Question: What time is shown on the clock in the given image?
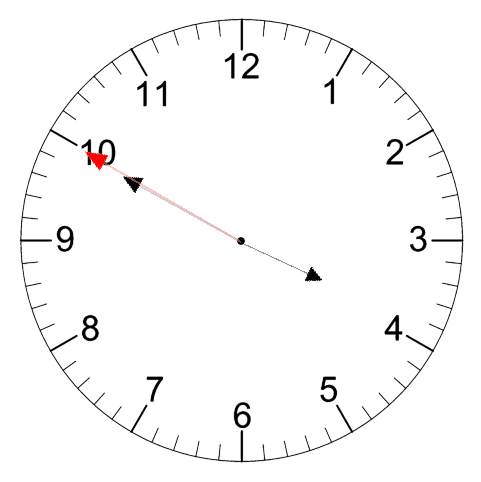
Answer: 03:49:50